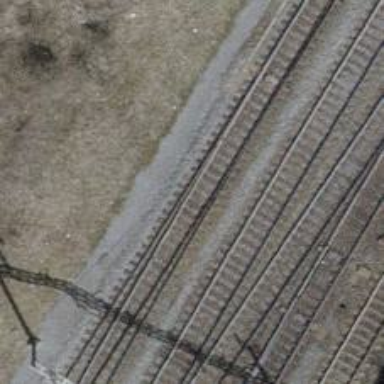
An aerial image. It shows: Railway switch.